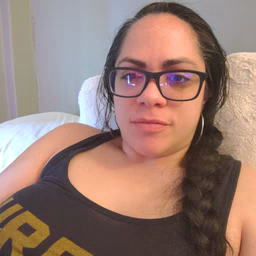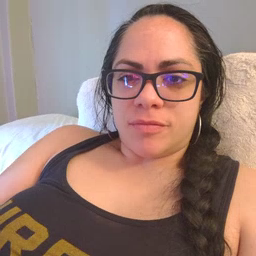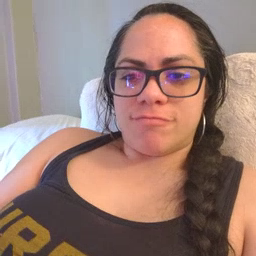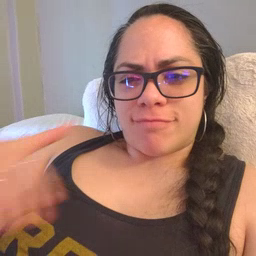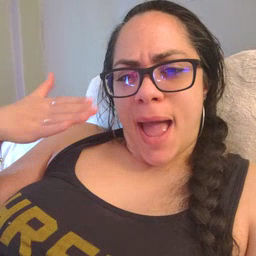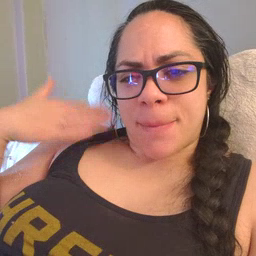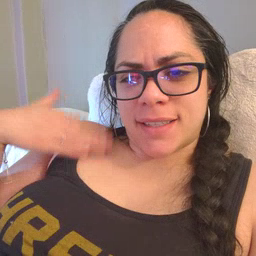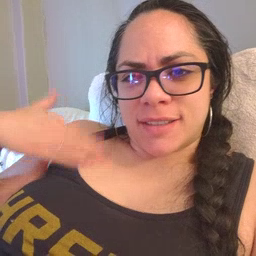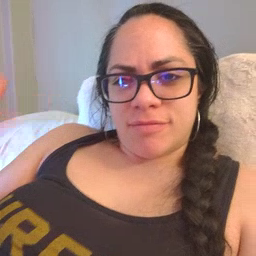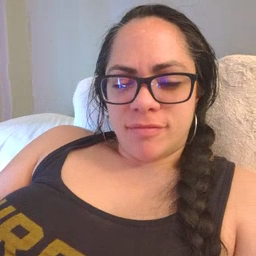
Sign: happy